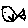
Label: fish